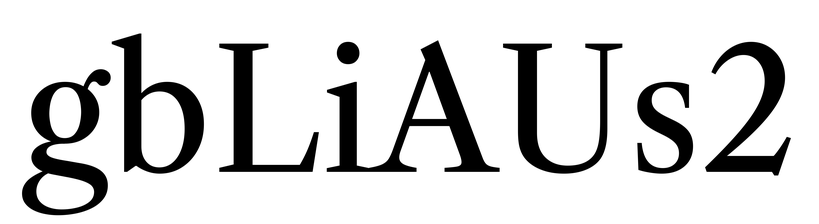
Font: LibreCaslonText_Regular